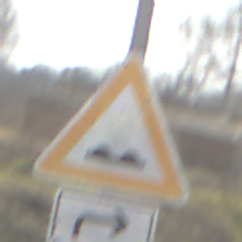
Verkehrszeichen: UnebeneFahrbahn
Zusatzzeichen unten: RichtungsangabeDurchPfeile5
Umgebung: Outdoor, Suburban
Tageszeit: MorningAfternoon
Wetter: PartlyCloudy
Licht: Natural
Jahreszeit: NotSpecified
Kontrast: HighContrast